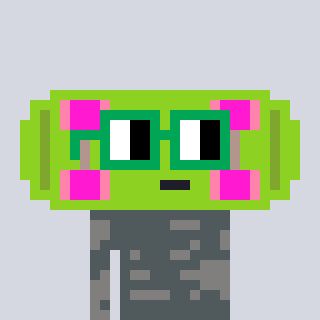
a pixel art character with square green glasses, a skateboard-shaped head and a bluegrey-colored body on a cool background